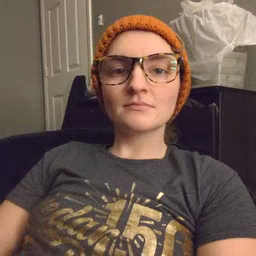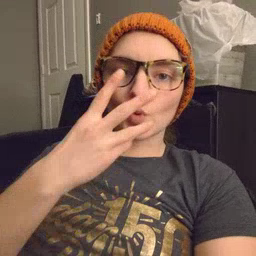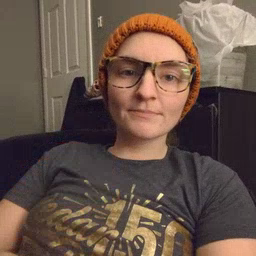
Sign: wolf